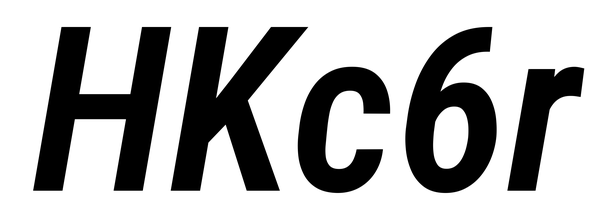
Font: Roboto-Italic_Condensed_SemiBold_Italic